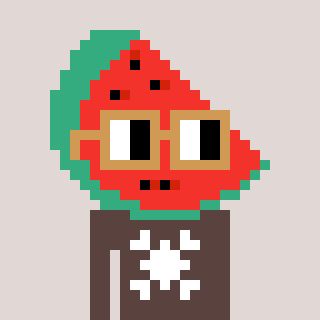
a pixel art character with square brown glasses, a watermelon-shaped head and a darkbrown-colored body on a warm background